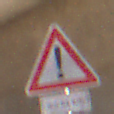
Verkehrszeichen: Gefahrenstelle
Zusatzzeichen unten: LaengeEinerStrecke6
Umgebung: Outdoor, Urban
Tageszeit: Midday
Wetter: Clear
Licht: Natural
Jahreszeit: NotSpecified
Kontrast: HighContrast